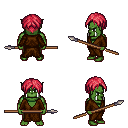
a pixel art fantasy rpg character, male body template, orc, green skin, brown robe, white pants, ruby red parted hairstyle, spear, four views (front, back, left, right), 2x2 character sprite sheet, small pixel art, hard edges, no anti-aliasing